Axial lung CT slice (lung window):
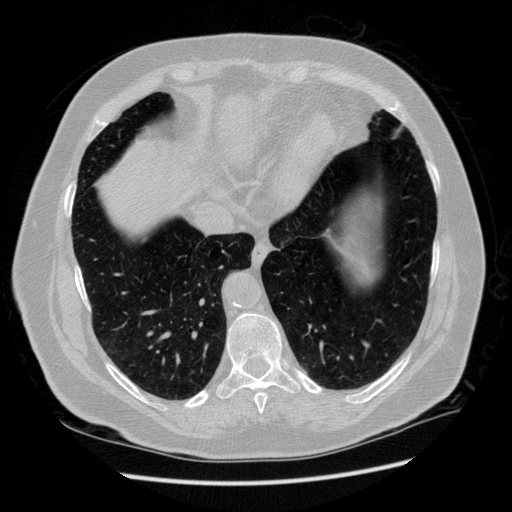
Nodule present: no